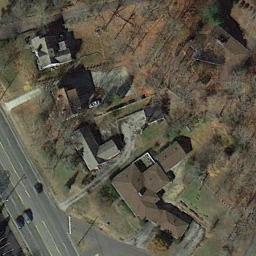
Label: residential